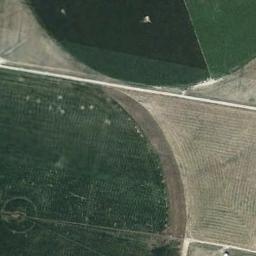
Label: circular_farmland